Field crop: maize
Growth stage: 2
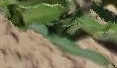
Species: maize